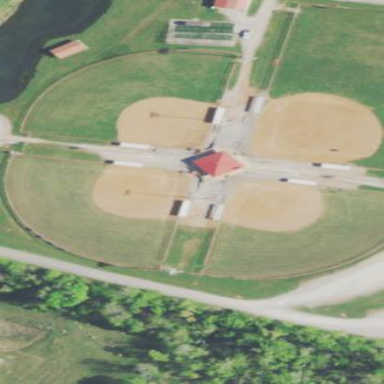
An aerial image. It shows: Baseball pitch for leisure and sports activities.